Question: Im creating a column of 5 elements. When you click once the element from column you cant click it again even if you close the fla and load it again.And you can click the elements below only if the elements over(the current element you want to click) has been clicked.
So Ive asked a question like this before and ppl told me to separate/make the logic into 2 functions - one that if its the 1st load of the FLA you create the column ( ), and 1 that if its 2nd 3rd etc load of the FLA you load the column ( ).
So i did that but now I have a problem solving the logic for the loading . What I don't know is :
how do i only make the element straight below the last clicked element, to be active and the rest of them to be inactive until this element is clicked.Something like this
1st load of fla ->I create the column and click the 1st and2nd elements,then i close the fla.
2nd load of fla->I see that elements 1 and 2 are nonClickable (lets say that i had buyed them the 1st time), element 3 is clickable and element 4 will be clickable if i click (buy) element 3. So I click only element 3 and close again the fla.
3rd load of fla->Now I see that element 1,2 and 3 nonClickable and only element 4 can be clicked.So i click it and then 5 gets active to so i click it too.
last load of fla-> now i see that all of the elements are nonClickable.

So far I have only the logic that fades out the buttons that have been clicked before, but i dont have the logic to make the next button be clickable.
I have 2 classes: Main()
'''
import flash.display.MovieClip;
import flash.display.Sprite;
import flash.net.SharedObject;
import flash.events.MouseEvent;
import flash.display.Bitmap;
import flash.display.BitmapData;
import flash.events.Event;
public class Main extends MovieClip
{
private var savedData:SharedObject = SharedObject.getLocal("Line_37");
private var buttonThatHaveBeenClicked_Arr:Array = [];
private var myButtons_Arr:Array = [];
private var row:int = 5;
public function Main()
{
if (savedData.data.myClickedButtons_Arr == undefined)
{
createColumn();
}
if (savedData.data.myClickedButtons_Arr != undefined)
{
loadColumn();
}
}
private function createColumn():void
{
trace(" 1st time loading this game
");
var lastRowElement:BitmapButton = null;
for (var i:int = 0; i < row; i++)
{
var bmpd:BitmapData = new BitmapData(60,60,false,Math.floor((0xff + Math.random() * 0xffffff)));
var myImage:Bitmap = new Bitmap(bmpd);
var myImage_mc:BitmapButton = new BitmapButton ;
myImage_mc.addChild(myImage);
myImage_mc.x = 250;
myImage_mc.y = 0 + i *( myImage_mc.height + 10);
myImage_mc.name = "myImage_mc" + i;
this.addChild(myImage_mc);
myImage_mc.mouseChildren = false;
myImage_mc.mouseEnabled = false;
myImage_mc.addEventListener(MouseEvent.CLICK,onClick);
if ((lastRowElement == null))
{
myImage_mc.mouseEnabled = true;
myImage_mc.buttonMode = true;
}
else
{
lastRowElement.next_1 = myImage_mc;
}
lastRowElement = myImage_mc;
}
}
private function loadColumn():void
{
trace(" Game was played before
");
buttonThatHaveBeenClicked_Arr = savedData.data.myClickedButtons_Arr;
trace("names of clicked buttons: " + buttonThatHaveBeenClicked_Arr + "
");
var number_ofSavedObjects:int = savedData.data.myClickedButtons_Arr.length;
//-----
for (var i:int = 0; i < row; i++)
{
var bmpd:BitmapData = new BitmapData(60,60,false,Math.floor((0xff + Math.random() * 0xffffff)));
var myImage:Bitmap = new Bitmap(bmpd);
var myImage_mc:BitmapButton = new BitmapButton ;
myImage_mc.addChild(myImage);
myImage_mc.x = 250;
myImage_mc.y = 0 + i * (myImage_mc.height + 10);
myImage_mc.name = "myImage_mc" + i;
this.addChild(myImage_mc);
myImage_mc.mouseChildren = false;
myImage_mc.mouseEnabled = false;
myImage_mc.addEventListener(MouseEvent.CLICK,onClick);
for (var h:int = 0; h < number_ofSavedObjects; h++)
{
var nameOf_lastSavedObject:String = savedData.data.myClickedButtons_Arr[h];
if (myImage_mc.name == nameOf_lastSavedObject)
{
trace("match: button " + myImage_mc.name + " will have 0.1 alpha");
myImage_mc.alpha = 0.1;
}
}
}
}
private function onClick(ev:MouseEvent):void
{
var nameOfCell:String = ev.target.name;
if (ev.target is BitmapButton)
{
var btn:BitmapButton = ev.currentTarget as BitmapButton;
ev.currentTarget.alpha = 0.1;
if (btn.next_1 != null)
{
btn.next_1.mouseEnabled = true;
btn.next_1.buttonMode = true;
}
btn.buttonMode = false;
btn.removeEventListener(MouseEvent.CLICK,onClick);
buttonThatHaveBeenClicked_Arr.push(nameOfCell);
savedData.data.myClickedButtons_Arr = buttonThatHaveBeenClicked_Arr;
savedData.flush();
savedData.close();
}
}
}
'''
and
'''
import flash.display.Sprite;
public class BitmapButton extends Sprite
{
public var next_1:BitmapButton = null;
}
'''
I just want to say also that I did try to solve it myself.I did try with a boolean that changes when the active cells has the name of the button is the nextCell name.
Something like if cell.name == nextToClickCell.name.Also tried making Arrays where i put all the untouched another and all the touched elements.Also tried saving another data to the sharedObject and using that data to compare what element will be active now.Yet ... i cant do it
PS: the "Line_37" for the name of the sharedObj is times i tried on this file,sadly to say this is my 3rd different file name with the same issue
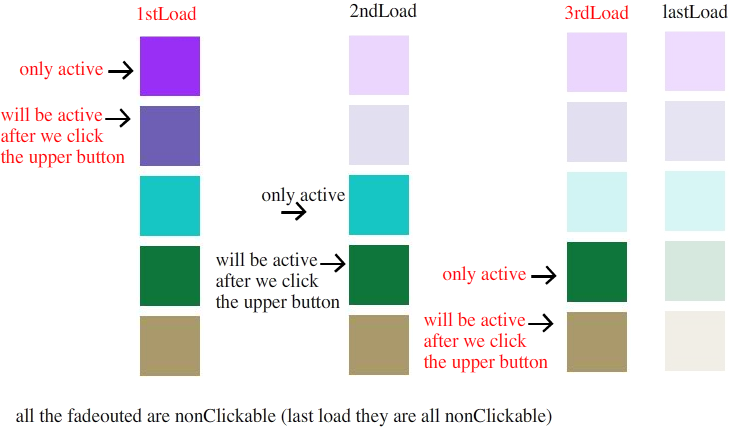
Answer: ## Loading previous Data
Here's your revised 'loadColumn()'
'''
private function loadColumn():void {
createColumn();
trace(" Game was played before
");
buttonThatHaveBeenClicked_Arr = savedData.data.myClickedButtons_Arr;
trace("names of clicked buttons:" + buttonThatHaveBeenClicked_Arr + "
");
var btn;
for each (var btnName:String in buttonThatHaveBeenClicked_Arr) {
trace("Disabling " + btnName);
btn = this.getChildByName(btnName);
btn.mouseChildren = false;
btn.mouseEnabled = false;
btn.alpha = 0.1;
}
var btnIndex:int = btnName.split("myImage_mc")[1]
if (btnIndex + 1 < row) {
btn = this.getChildByName("myImage_mc" + (btnIndex + 1));
btn.mouseChildren = true;
btn.mouseEnabled = true;
btn.alpha = 1;
}
}
'''